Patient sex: M
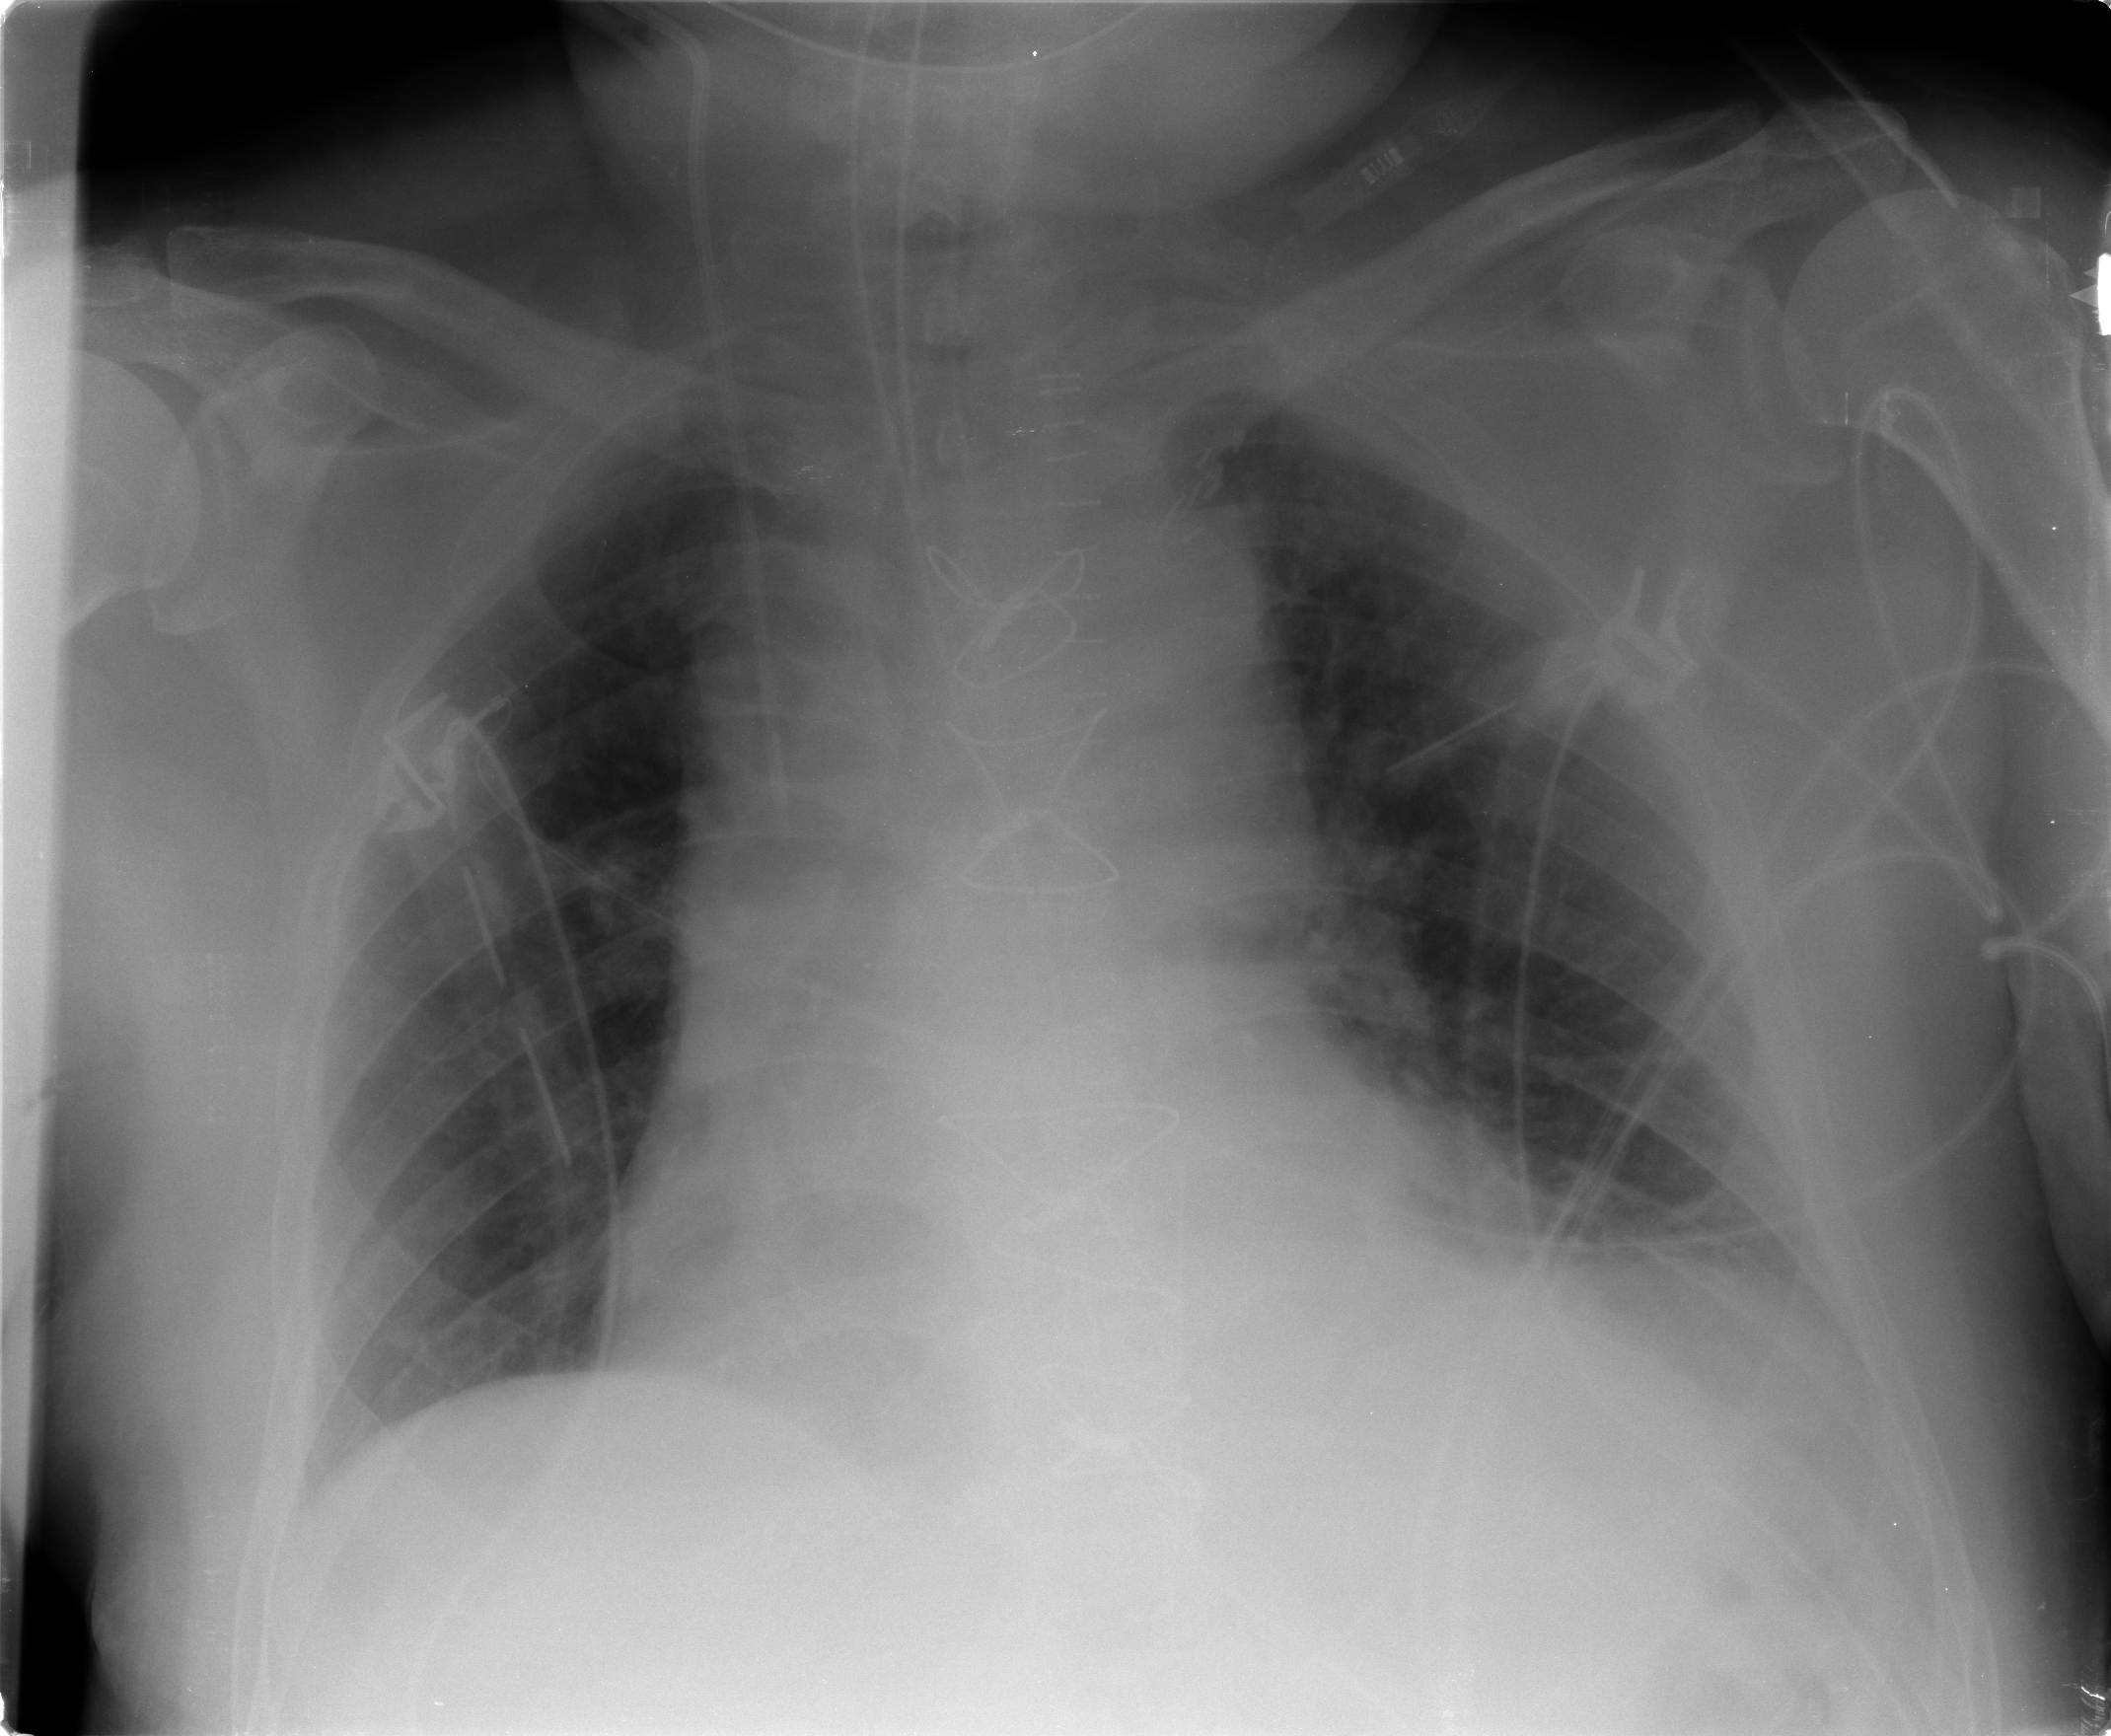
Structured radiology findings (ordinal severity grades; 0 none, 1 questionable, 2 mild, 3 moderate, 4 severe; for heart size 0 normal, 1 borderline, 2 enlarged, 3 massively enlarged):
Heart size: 2
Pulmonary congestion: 2
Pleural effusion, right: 0
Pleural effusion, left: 2
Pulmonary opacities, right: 0
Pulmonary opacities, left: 0
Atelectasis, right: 0
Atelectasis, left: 2